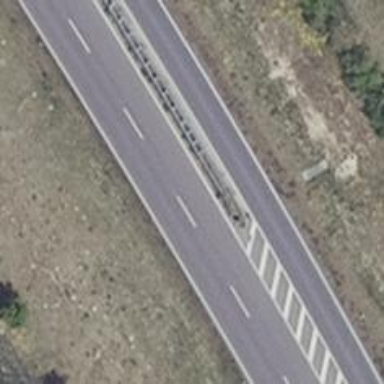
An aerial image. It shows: Trunk highway.